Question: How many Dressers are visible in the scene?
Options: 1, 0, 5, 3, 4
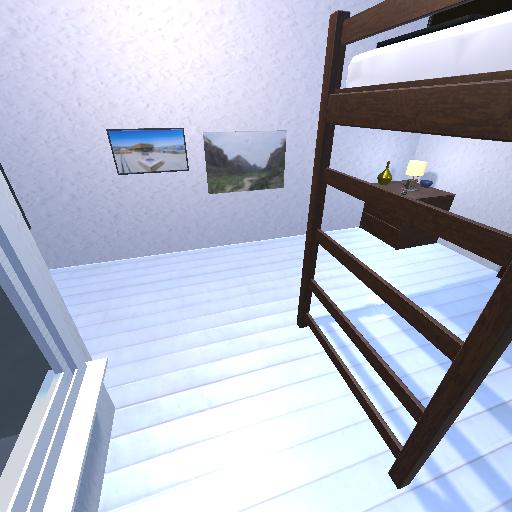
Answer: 1